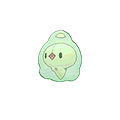
Pok\u00e9mon: duosion